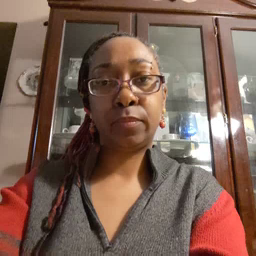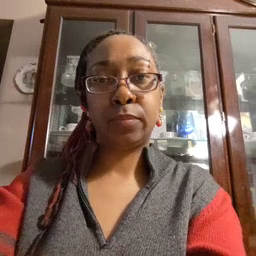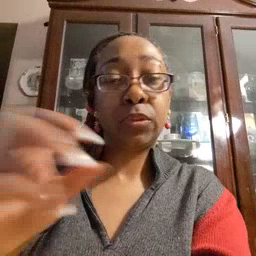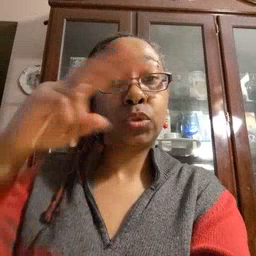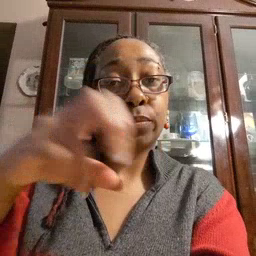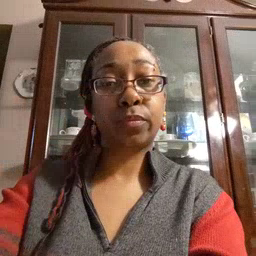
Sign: jump